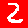
Digit: 2